Question: I'm building a web App using JSF 2.0 and had a jaf-facelets.1.1.10 jar in my WEB-INF > lib folder, so now I'm trying to remove that so I can use the built int facelets 2.0 I was reading through <URL>, but I don't have any faceletViewhandler classes in my project.
as of now, my webxml looks like this ( please check taht I didn't miss anything, or I'm referencing something I shouldn't:
'''
<?xml version="1.0" encoding="UTF-8"?>
<web-app xmlns:xsi="http://www.w3.org/2001/XMLSchema-instance" xmlns="http://java.sun.com/xml/ns/javaee" xmlns:web="http://java.sun.com/xml/ns/javaee/web-app_2_5.xsd" xsi:schemaLocation="http://java.sun.com/xml/ns/javaee http://java.sun.com/xml/ns/javaee/web-app_3_0.xsd" id="WebApp_ID" version="3.0">
<display-name>miloWeb</display-name>
<welcome-file-list>
<welcome-file>faces/pages/index.xhtml</welcome-file>
</welcome-file-list>
<listener>
<listener-class>com.bravo.listeners.ServletListener</listener-class>
</listener>
<servlet>
<servlet-name>Faces Servlet</servlet-name>
<servlet-class>javax.faces.webapp.FacesServlet</servlet-class>
<load-on-startup>1</load-on-startup>
</servlet>
<servlet-mapping>
<servlet-name>Faces Servlet</servlet-name>
<url-pattern>/faces/*</url-pattern>
</servlet-mapping>
<servlet>
<servlet-name>PdfServlet</servlet-name>
<servlet-class>com.bravo.servlets.PdfServlet</servlet-class>
</servlet>
<servlet-mapping>
<servlet-name>PdfServlet</servlet-name>
<url-pattern>/PdfServlet</url-pattern>
</servlet-mapping>
<filter>
<filter-name>MyFacesExtensionsFilter</filter-name>
<filter-class>org.apache.myfaces.webapp.filter.ExtensionsFilter</filter-class>
</filter>
<filter-mapping>
<filter-name>MyFacesExtensionsFilter</filter-name>
<servlet-name>Faces Servlet</servlet-name>
</filter-mapping>
<context-param>
<description>
This is to Have separated faces.config files
</description>
<param-name>javax.faces.CONFIG_FILES</param-name>
<param-value>
/pages/history/faces-config.xml,
/pages/contactInformation/faces-config.xml,
/pages/childHealthRecord/faces-config.xml,
/pages/dashboard/faces-config.xml,
/pages/insurance/faces-config.xml,
/pages/search/faces-config.xml,
/pages/labs/faces-config.xml,
/pages/patient/faces-config.xml,
/pages/physical/faces-config.xml,
/pages/notes/faces-config.xml,
/pages/scheduler/faces-config.xml,
/pages/settings/faces-config.xml,
/pages/orderEntry/faces-config.xml,
/pages/vitals/faces-config.xml
</param-value>
</context-param>
<context-param>
<description>State saving method: 'client' or 'server' (=default). See JSF Specification 2.5.2</description>
<param-name>javax.faces.STATE_SAVING_METHOD</param-name>
<param-value>client</param-value>
</context-param>
<context-param>
<param-name>javax.servlet.jsp.jstl.fmt.localizationContext</param-name>
<param-value>resources.application</param-value>
</context-param>
</web-app>
'''
And as you can see, I have quite a few faces-configs I removed the
'''
<application>
<view-handler>com.sun.facelets.FaceletViewHandler</view-handler>
</application>
'''
And now it looks like this ( I know some features I don't need like the navigation, but does it really hurt to keep it taht way?):
'''
<?xml version="1.0" encoding="UTF-8"?>
<faces-config
xmlns="http://java.sun.com/xml/ns/javaee"
xmlns:xsi="http://www.w3.org/2001/XMLSchema-instance"
xsi:schemaLocation="http://java.sun.com/xml/ns/javaee http://java.sun.com/xml/ns/javaee/web-facesconfig_2_0.xsd"
version="2.0">
<managed-bean>
<managed-bean-name>vitalsBB</managed-bean-name>
<managed-bean-class>com.bravo.vitals.VitalsBB</managed-bean-class>
<managed-bean-scope>request</managed-bean-scope>
</managed-bean>
<navigation-rule>
<navigation-case>
<from-outcome>vitals</from-outcome>
<to-view-id>/pages/vitals/vitals.xhtml</to-view-id>
<redirect />
</navigation-case>
</navigation-rule>
</faces-config>
'''
after doing some changes and leaving it like that, I run the project on tomcatv7 and get this :
'''
java.lang.NoClassDefFoundError: javax/servlet/jsp/jstl/core/Config
com.sun.faces.application.ViewHandlerImpl.executePageToBuildView(ViewHandlerImpl.java:452)
com.sun.faces.application.ViewHandlerImpl.renderView(ViewHandlerImpl.java:140)
com.sun.faces.lifecycle.RenderResponsePhase.execute(RenderResponsePhase.java:110)
com.sun.faces.lifecycle.Phase.doPhase(Phase.java:100)
com.sun.faces.lifecycle.LifecycleImpl.render(LifecycleImpl.java:139)
javax.faces.webapp.FacesServlet.service(FacesServlet.java:266)
org.apache.myfaces.webapp.filter.ExtensionsFilter.doFilter(ExtensionsFilter.java:349)
'''
Does that look like an error I would get for having my files like this? because all I did was remove the jar-facelets.1.1.10.jar and now I'm getting this Error. But teh App works fine b4 I remove the facelets jar, so what is the relationship between these two jars??
I tried adding the jstl.jar but that doesn't work, it just shows me this:

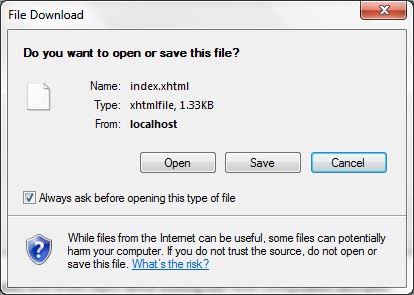
Answer: The error suggest include jstl-1.2.jar <URL> in the same folder where your jsf jars are.
There is no need for facelets 2.0 jar, because JSF 2.0 adopted facelets as its default View Declaration Language (VDL), and now it is bundled inside jsf jars (for both MyFaces and Mojarra)